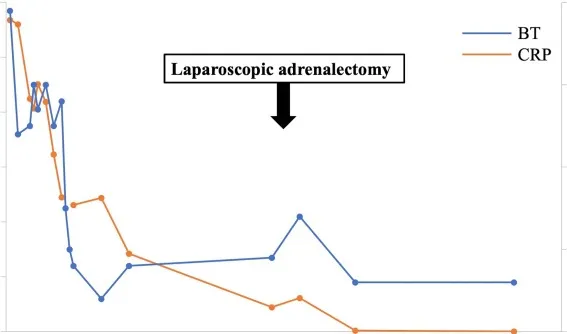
Body temperature (BT) and C-reactive protein (CRP) level before and after treatment. MPSL, methylprednisolone pulse therapy; NSAIDs, nonsteroidal anti-inflammatory drugs.
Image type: pathology (immunostaining)